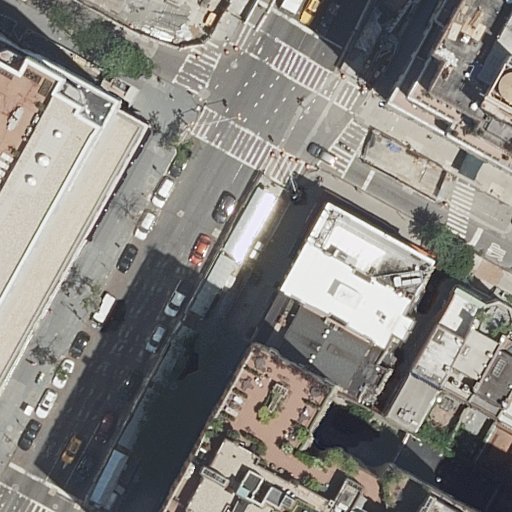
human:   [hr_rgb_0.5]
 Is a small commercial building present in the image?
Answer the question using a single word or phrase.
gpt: no

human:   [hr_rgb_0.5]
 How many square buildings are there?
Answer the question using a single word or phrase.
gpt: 0

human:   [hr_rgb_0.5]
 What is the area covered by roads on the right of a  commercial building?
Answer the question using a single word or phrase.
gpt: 0m2

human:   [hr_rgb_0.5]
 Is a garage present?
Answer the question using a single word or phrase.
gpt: no

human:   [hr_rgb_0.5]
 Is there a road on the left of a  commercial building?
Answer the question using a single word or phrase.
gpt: no

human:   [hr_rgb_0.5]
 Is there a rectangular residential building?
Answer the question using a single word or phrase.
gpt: yes

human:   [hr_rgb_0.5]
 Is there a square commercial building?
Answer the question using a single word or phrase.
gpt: no

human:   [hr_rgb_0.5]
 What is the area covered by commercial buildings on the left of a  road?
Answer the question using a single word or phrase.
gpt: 0m2

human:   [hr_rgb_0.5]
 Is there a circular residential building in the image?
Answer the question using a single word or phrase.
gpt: no

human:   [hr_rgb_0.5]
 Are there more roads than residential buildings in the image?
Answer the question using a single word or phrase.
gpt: no

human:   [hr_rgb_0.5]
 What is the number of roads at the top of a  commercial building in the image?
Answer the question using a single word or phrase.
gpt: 0

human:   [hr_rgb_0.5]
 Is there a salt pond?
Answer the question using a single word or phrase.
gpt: no

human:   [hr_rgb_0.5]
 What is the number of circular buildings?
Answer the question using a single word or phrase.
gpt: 0

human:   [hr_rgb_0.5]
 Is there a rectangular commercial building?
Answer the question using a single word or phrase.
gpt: no

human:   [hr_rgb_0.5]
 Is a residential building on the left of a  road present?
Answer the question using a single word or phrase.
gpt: yes

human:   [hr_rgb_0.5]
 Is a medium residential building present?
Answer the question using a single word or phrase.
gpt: yes

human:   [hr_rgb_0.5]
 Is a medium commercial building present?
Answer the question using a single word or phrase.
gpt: no

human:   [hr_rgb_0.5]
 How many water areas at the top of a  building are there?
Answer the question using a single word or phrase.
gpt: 0

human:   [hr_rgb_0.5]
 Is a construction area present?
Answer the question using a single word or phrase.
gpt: no

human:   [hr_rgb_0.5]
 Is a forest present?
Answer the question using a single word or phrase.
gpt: no

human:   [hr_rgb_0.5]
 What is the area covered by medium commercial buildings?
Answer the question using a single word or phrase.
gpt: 0m2

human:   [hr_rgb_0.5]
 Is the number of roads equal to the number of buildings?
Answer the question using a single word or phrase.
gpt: no

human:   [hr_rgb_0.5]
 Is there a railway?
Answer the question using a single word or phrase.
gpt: no

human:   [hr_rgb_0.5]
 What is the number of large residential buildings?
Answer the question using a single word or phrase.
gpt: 2

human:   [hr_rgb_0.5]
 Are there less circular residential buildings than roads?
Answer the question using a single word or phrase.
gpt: yes

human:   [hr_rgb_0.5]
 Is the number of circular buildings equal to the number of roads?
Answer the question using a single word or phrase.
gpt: no

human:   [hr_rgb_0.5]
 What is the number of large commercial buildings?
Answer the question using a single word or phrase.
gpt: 0

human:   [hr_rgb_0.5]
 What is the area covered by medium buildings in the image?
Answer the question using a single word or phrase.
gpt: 1810m2

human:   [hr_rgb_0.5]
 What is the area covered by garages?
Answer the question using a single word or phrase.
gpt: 0m2

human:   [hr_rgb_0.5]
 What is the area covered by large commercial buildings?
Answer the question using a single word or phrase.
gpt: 0m2

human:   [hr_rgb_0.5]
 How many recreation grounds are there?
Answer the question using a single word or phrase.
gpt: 0

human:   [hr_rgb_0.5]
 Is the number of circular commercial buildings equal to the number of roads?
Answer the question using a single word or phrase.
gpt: no

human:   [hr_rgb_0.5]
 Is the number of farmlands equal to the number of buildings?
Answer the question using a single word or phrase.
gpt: no

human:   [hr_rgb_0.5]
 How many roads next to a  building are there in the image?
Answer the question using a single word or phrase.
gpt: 3

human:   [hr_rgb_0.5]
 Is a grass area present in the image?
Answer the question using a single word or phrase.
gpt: no

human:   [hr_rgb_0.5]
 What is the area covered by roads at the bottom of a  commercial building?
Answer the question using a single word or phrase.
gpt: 0m2